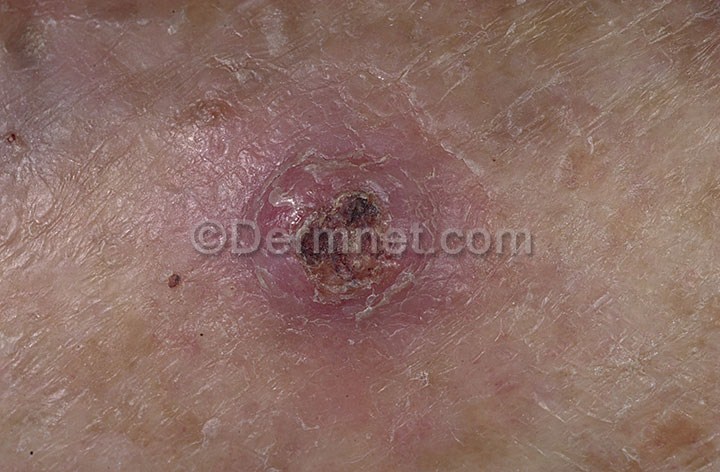
Disease: Seborrheic Keratoses and other Benign Tumors